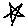
Label: star